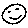
Label: smiley face